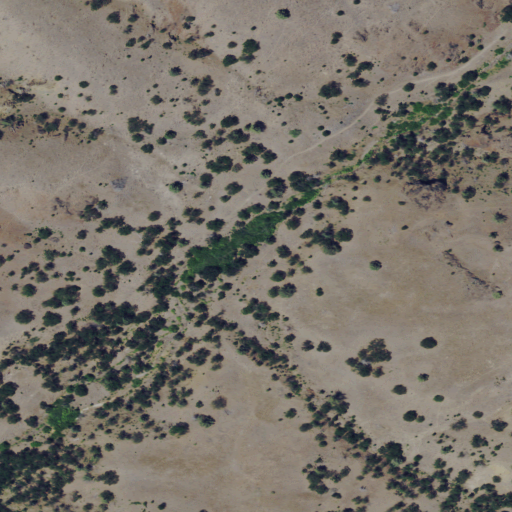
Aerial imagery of valley in Oregon named Lousey Hollow containing grassland, shrub, and evergreen forest